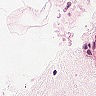
Metastatic tissue present: no